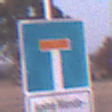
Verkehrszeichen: Sackgasse
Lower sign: HinweisGeaenderteVorfahrtVerkehrsfuehrungVerkehrsregelung3
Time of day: SunriseSunset
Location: Outdoor (Nature)
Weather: Clear
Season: NotSpecified
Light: Natural